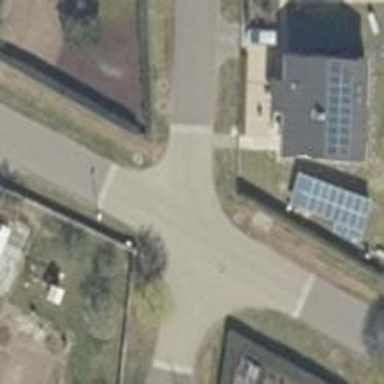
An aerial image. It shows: Residential road.